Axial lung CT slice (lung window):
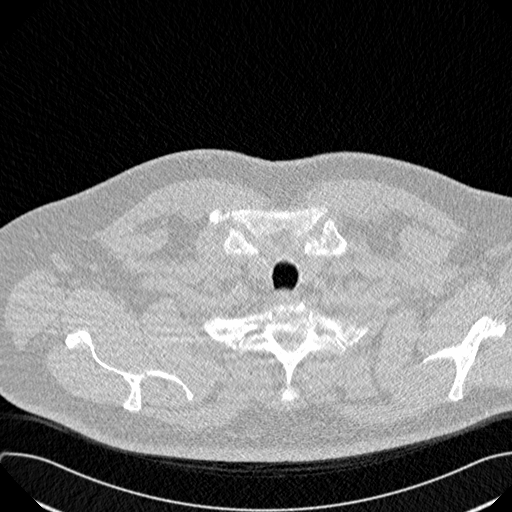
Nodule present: no